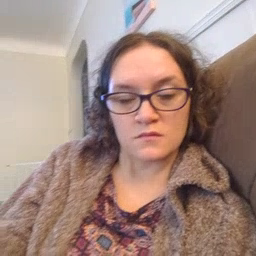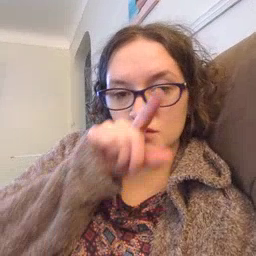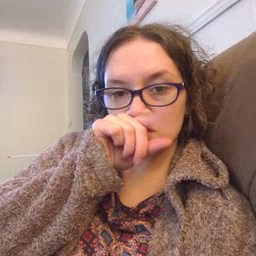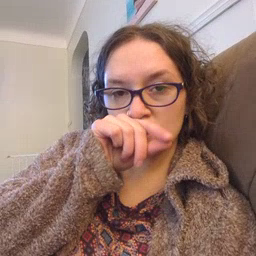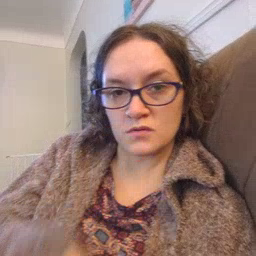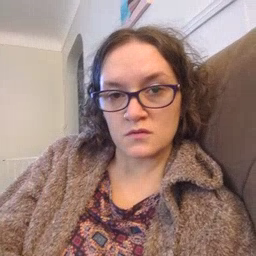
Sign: bird